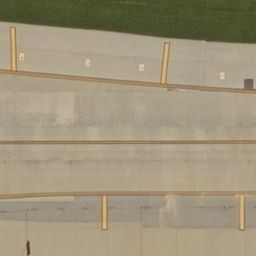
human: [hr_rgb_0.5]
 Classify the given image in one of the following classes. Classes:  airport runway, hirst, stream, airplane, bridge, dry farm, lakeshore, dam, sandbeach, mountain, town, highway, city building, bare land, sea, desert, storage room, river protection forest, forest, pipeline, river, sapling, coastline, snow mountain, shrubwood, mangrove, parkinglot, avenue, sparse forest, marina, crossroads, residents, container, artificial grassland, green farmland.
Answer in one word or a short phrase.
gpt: airport runway